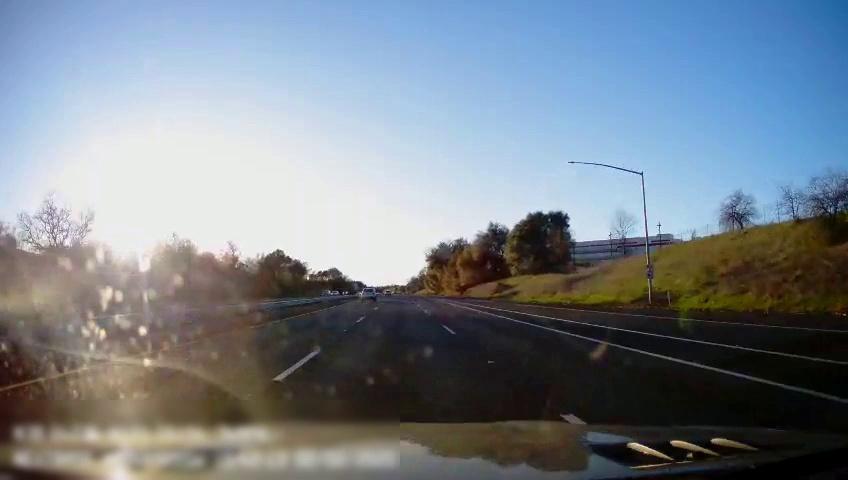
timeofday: Day
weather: Cloudy
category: Drivable Space
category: Vehicles | SUV
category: Lanes | Alternate Lane
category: Lanes | Current Lane
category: Lanes | Current Lane
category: Lanes | Alternate Lane
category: Lanes | Alternate Lane
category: Lanes | Alternate Lane